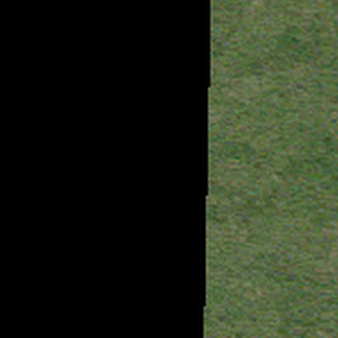
Label: other